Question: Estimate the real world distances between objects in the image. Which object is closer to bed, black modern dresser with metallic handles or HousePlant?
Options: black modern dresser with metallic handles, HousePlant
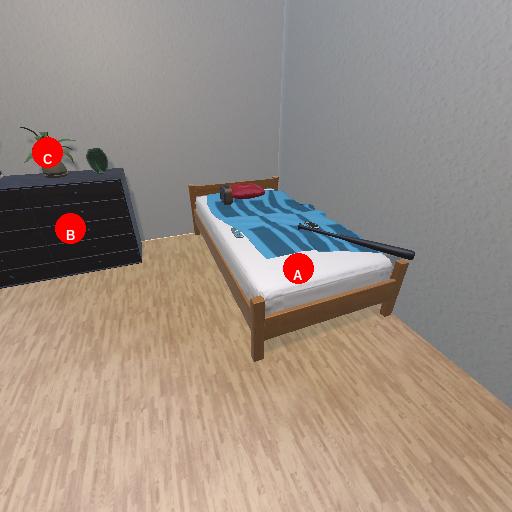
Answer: black modern dresser with metallic handles